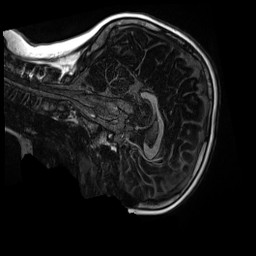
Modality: MP2RAGE
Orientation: sagittal
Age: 9
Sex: female
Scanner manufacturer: siemens
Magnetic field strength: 3 T
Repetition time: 4 s
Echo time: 0.00303 s